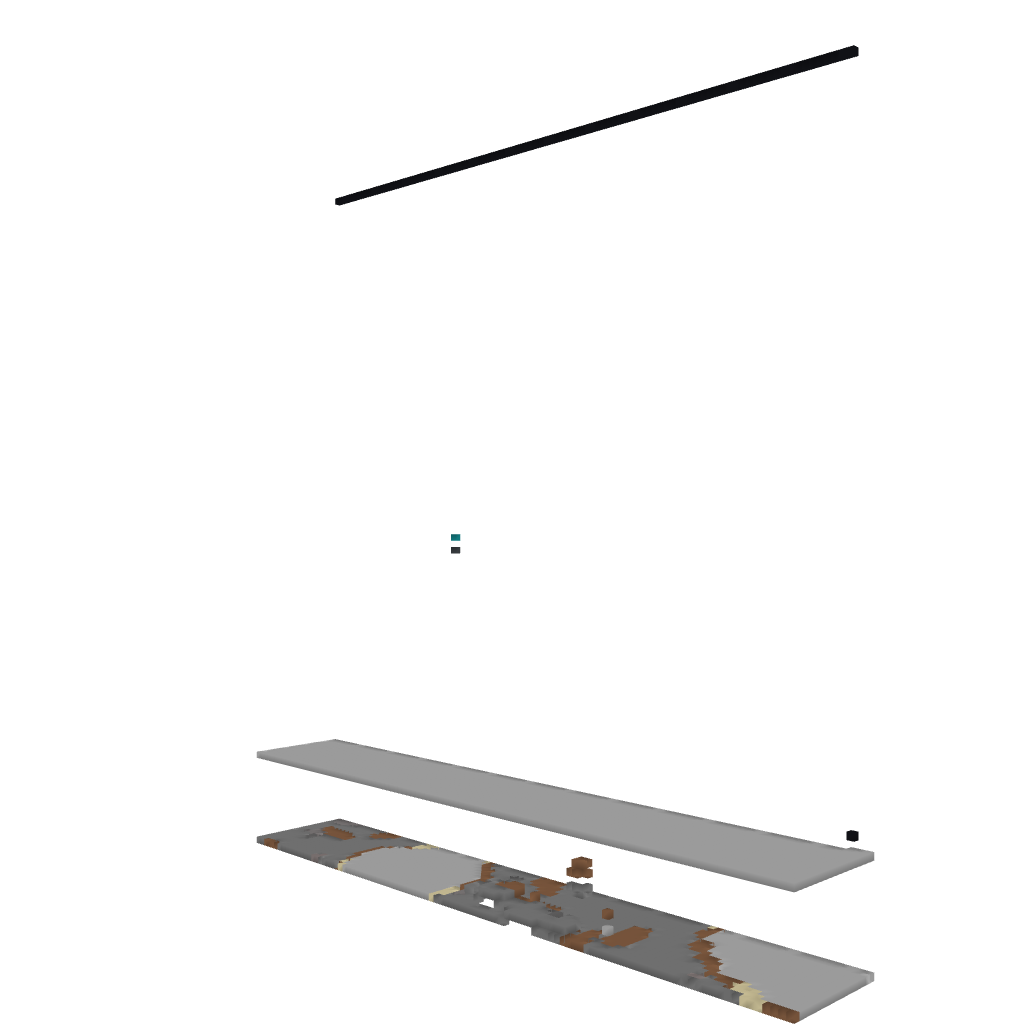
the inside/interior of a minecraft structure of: Blue Dragon